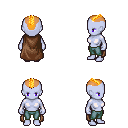
a pixel art fantasy rpg character, female body template, dark elf, purple skin, brown cape, teal pants, light blonde short mohawk hairstyle, four views (front, back, left, right), 2x2 character sprite sheet, small pixel art, hard edges, no anti-aliasing